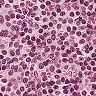
Metastatic tissue present: no